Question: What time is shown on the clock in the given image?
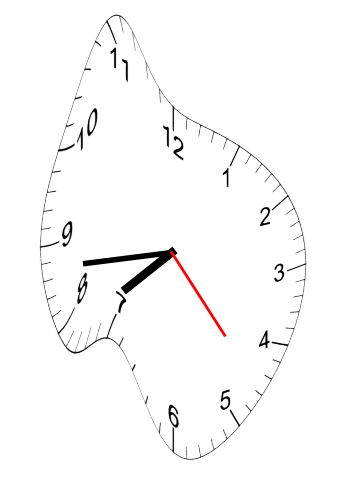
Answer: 07:43:23